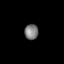
Tissue: lung
Cell type: Others
Senescence score: 0.2026
Nuclear area (px): 208
Mean DAPI intensity: 123.899